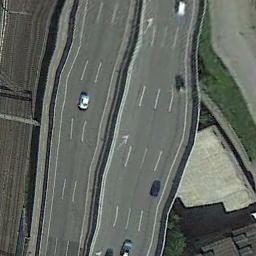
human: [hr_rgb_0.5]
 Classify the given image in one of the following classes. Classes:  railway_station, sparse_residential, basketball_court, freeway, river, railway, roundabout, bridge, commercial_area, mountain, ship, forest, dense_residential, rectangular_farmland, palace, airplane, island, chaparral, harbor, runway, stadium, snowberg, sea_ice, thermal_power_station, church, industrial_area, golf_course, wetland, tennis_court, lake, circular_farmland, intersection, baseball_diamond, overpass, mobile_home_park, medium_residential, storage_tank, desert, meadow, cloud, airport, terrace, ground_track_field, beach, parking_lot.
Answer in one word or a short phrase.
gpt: freeway